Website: crate-barrel
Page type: payment
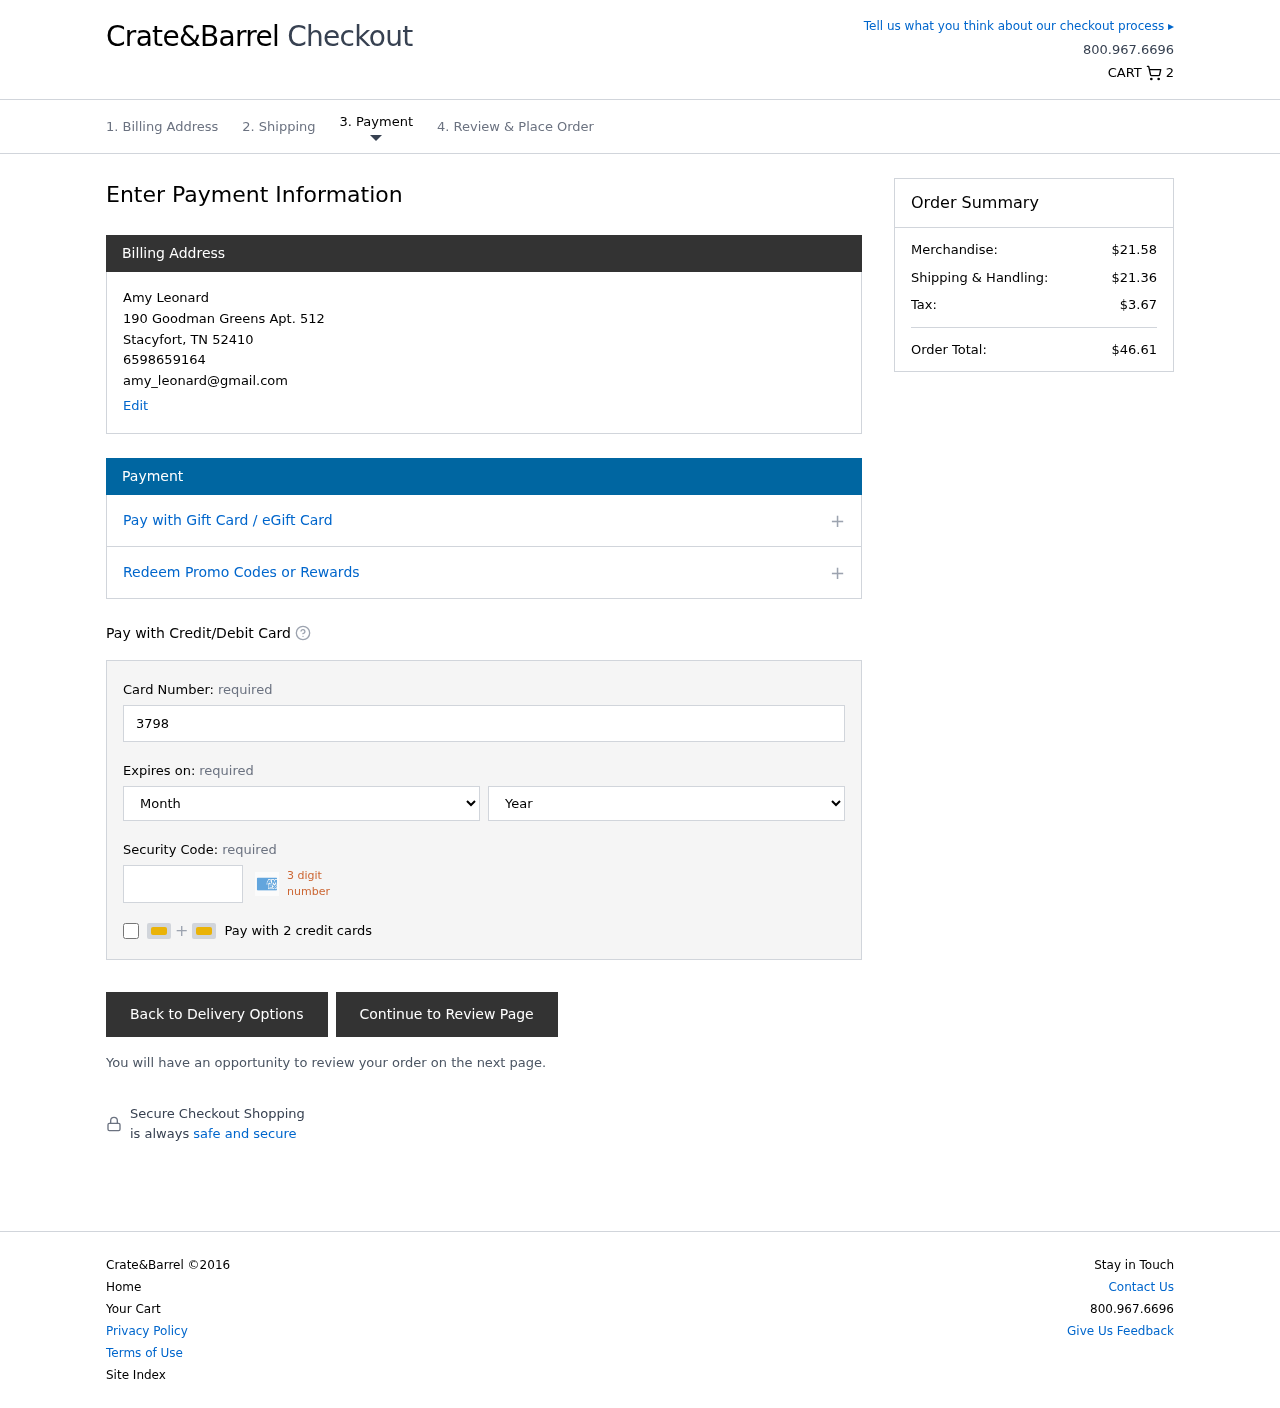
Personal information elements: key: PII_CARD_CVV
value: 8290
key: PII_CARD_EXPIRY_MONTH
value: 02
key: PII_CARD_EXPIRY_YEAR
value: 29
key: PII_CARD_NUMBER
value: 3798 0182 6476 818
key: PII_CITY
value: Stacyfort
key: PII_EMAIL
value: amy_leonard@gmail.com
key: PII_FULLNAME
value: Amy Leonard
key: PII_PHONE
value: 6598659164
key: PII_POSTCODE
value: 52410
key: PII_STATE_ABBR
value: TN
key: PII_STREET
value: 190 Goodman Greens Apt. 512
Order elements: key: ORDER_NUM_ITEMS
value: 2
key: ORDER_SUBTOTAL
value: $21.58
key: ORDER_SHIPPING_COST
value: $21.36
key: ORDER_TAX
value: $3.67
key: ORDER_TOTAL
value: $46.61